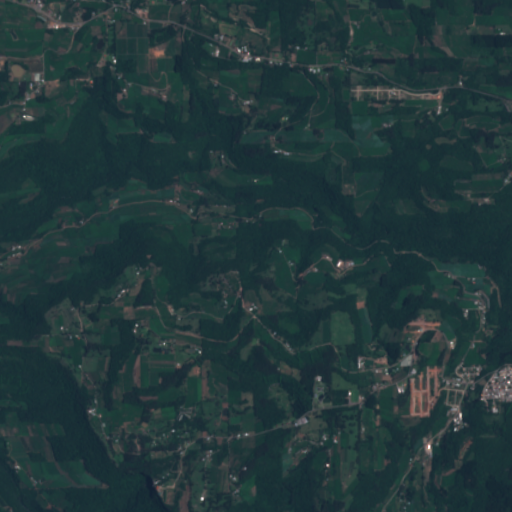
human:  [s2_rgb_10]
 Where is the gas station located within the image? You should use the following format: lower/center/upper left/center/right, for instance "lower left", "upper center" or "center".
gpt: The gas station is located in the upper left of the image.
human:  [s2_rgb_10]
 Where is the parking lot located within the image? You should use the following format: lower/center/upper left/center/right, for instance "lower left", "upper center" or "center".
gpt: The parking lot is located in the upper left of the image.
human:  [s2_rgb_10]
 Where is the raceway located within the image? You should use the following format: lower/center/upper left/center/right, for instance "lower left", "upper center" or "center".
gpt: The raceway is located in the lower left of the image.
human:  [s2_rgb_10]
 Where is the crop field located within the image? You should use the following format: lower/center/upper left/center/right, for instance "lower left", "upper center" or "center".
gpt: There is no crop field in the image.